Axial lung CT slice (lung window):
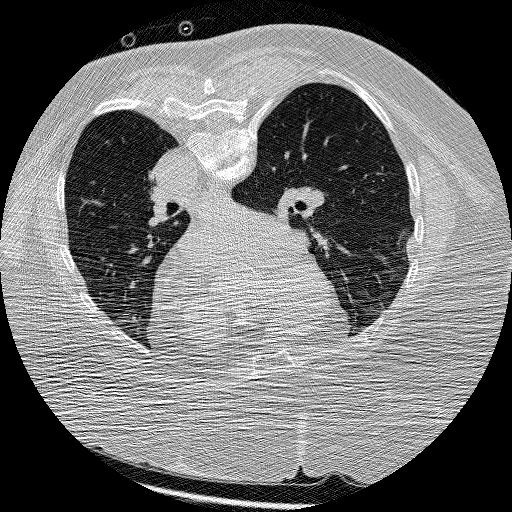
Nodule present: no